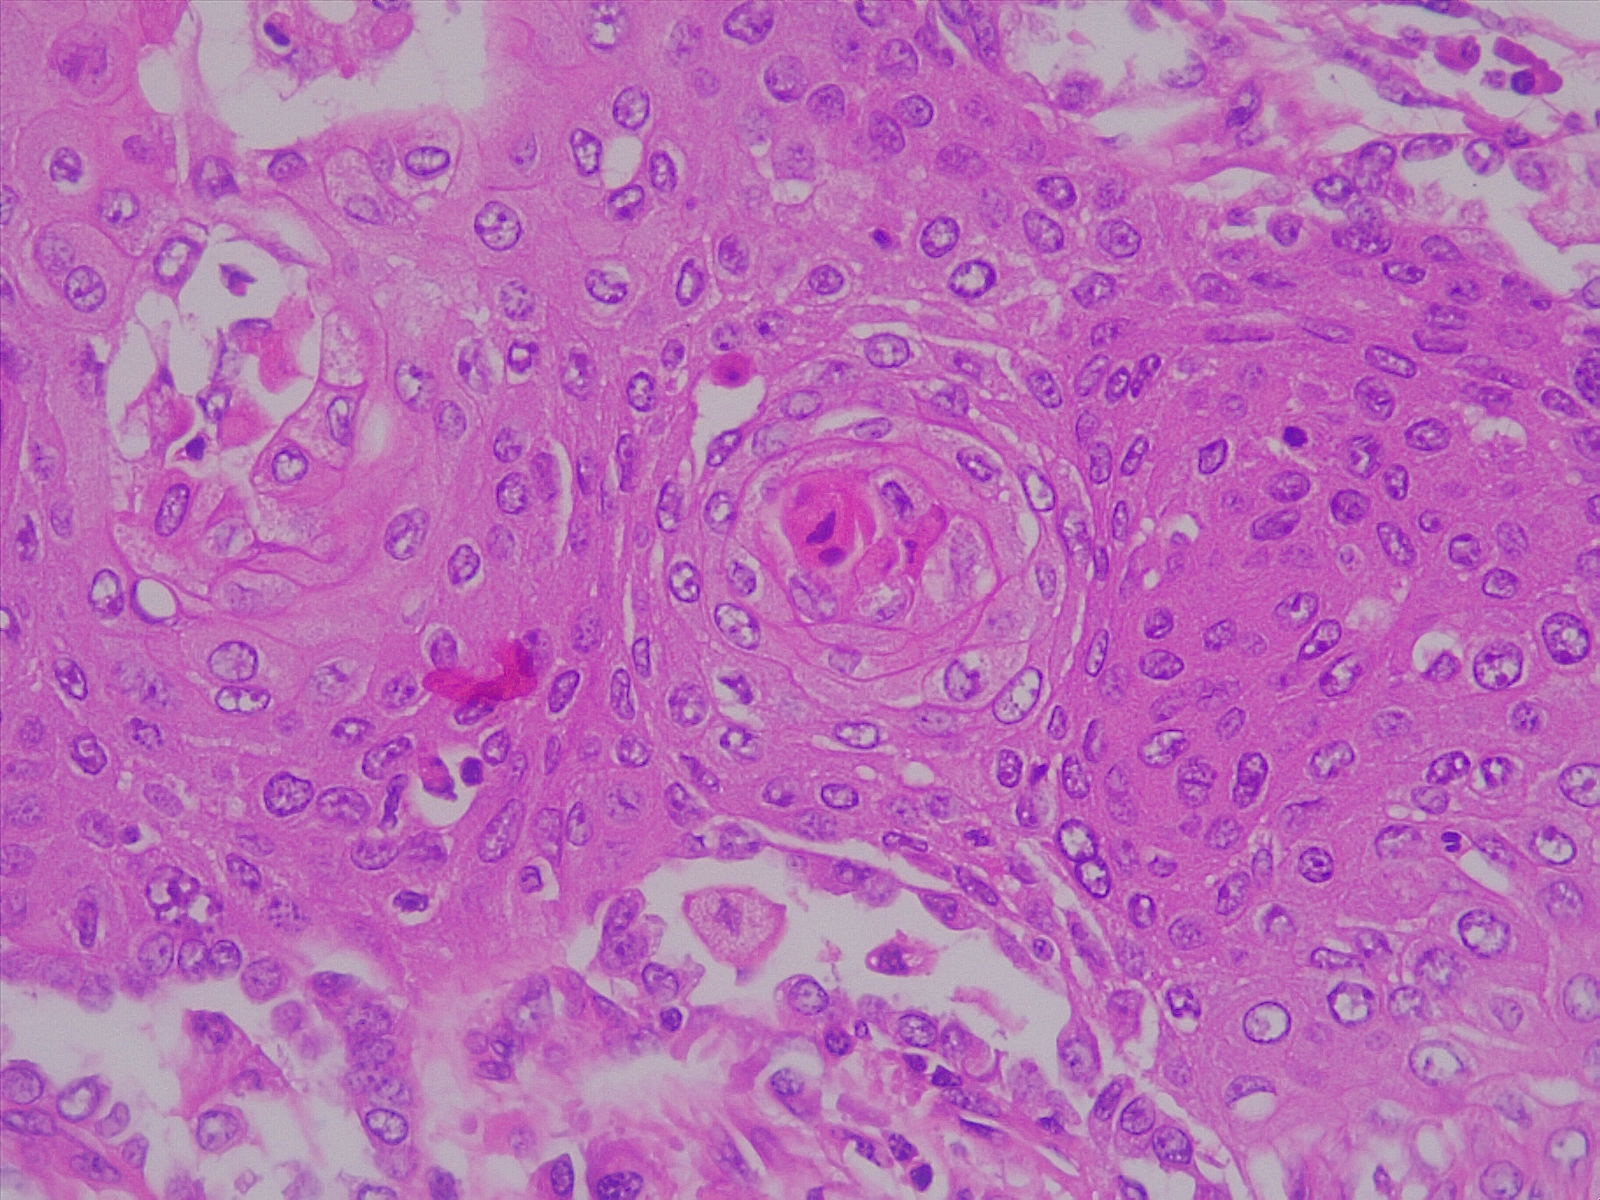
Label: lung squamous cell carcinoma, well differentiated